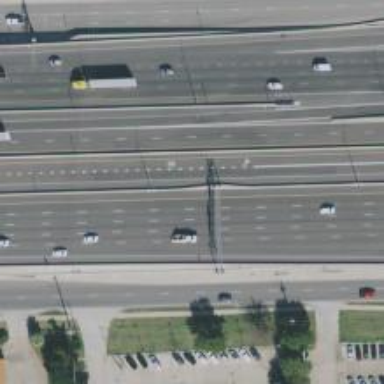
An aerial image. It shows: View of motorway.